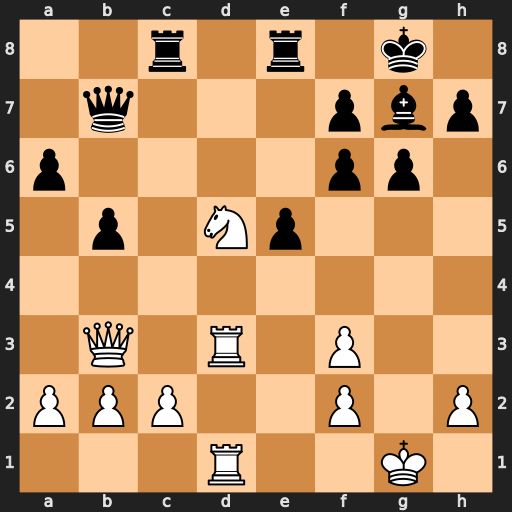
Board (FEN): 2r1r1k1/1q3pbp/p4pp1/1p1Np3/8/1Q1R1P2/PPP2P1P/3R2K1
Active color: w
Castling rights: -
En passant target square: -
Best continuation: Nxf6+ Bxf6 Rd7 Qxd7 Rxd7